Два одинаковых конденсатора $A$ и $B$, каждый с емкостью $C$, и катушка с индуктивностью $L$ соединены, как показано на рисунке.  В начальный момент ключ $K$ разомкнут, конденсатор $A$ заряжен до разности потенциалов $U$. Конденсатор $B$ не заряжен и ток в катушке отсутствует.
Определить максимальное значение силы тока в катушке после замыкания ключа.
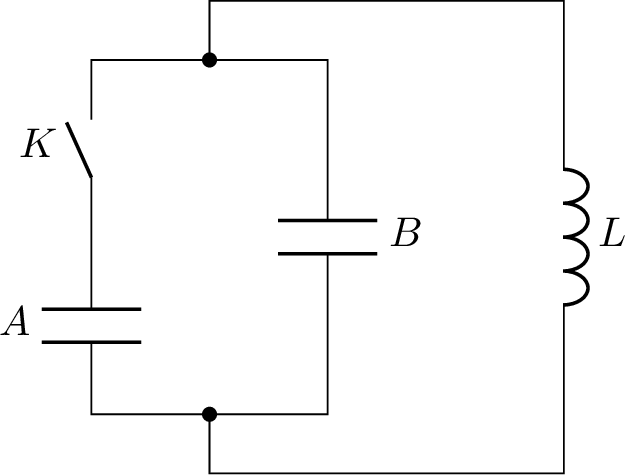
Ответ: $$ I_{\max }=U \sqrt{\frac{C}{2 L}}. $$
Темы:
T, Электричество, Цепи, Цепь с конденсатором, Цепь с катушкой, Всероссийские